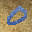
Label: 0